Aerial crown-view tile of a tropical tree (Barro Colorado Island, Panama), acquired 20241014:
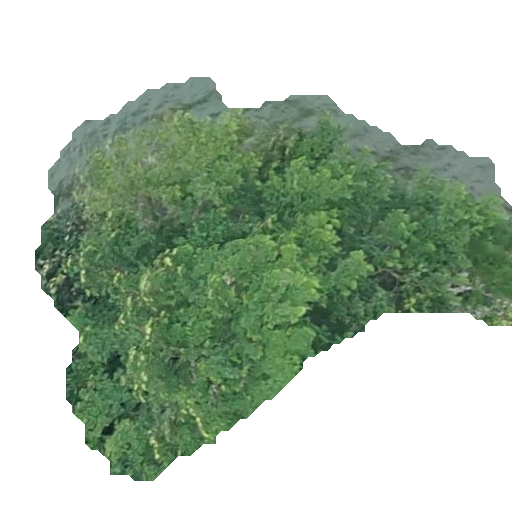
Species: Terminalia oblonga
GBIF accepted scientific name: Terminalia oblonga
Crown area: 192.183 m²